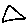
Label: triangle